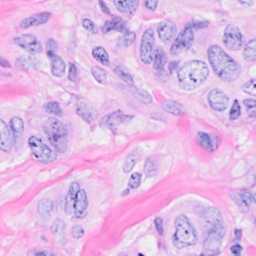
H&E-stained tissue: Breast